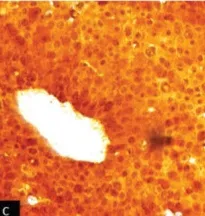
Nuclear positivity for p16.
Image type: pathology (immunostaining)